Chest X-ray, PA view. Patient: 33 years old, sex F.
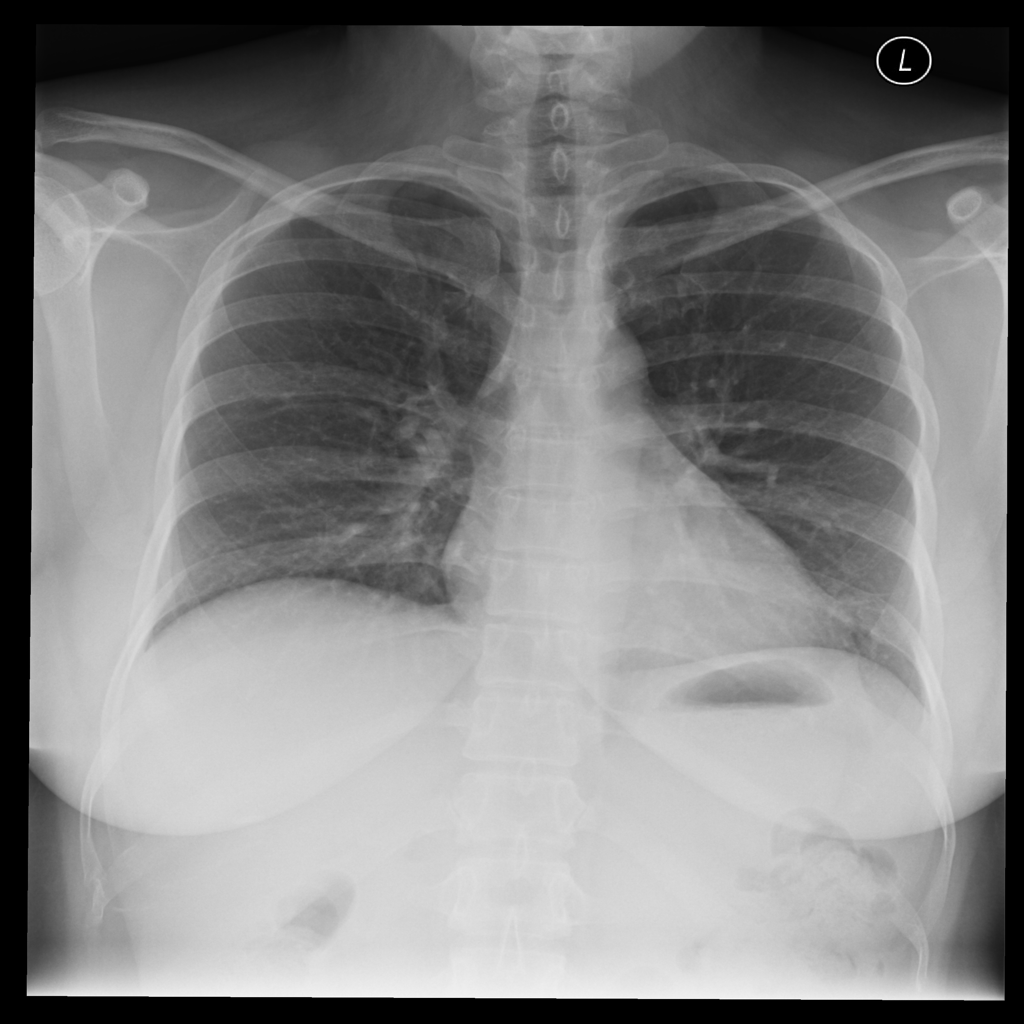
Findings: No Finding